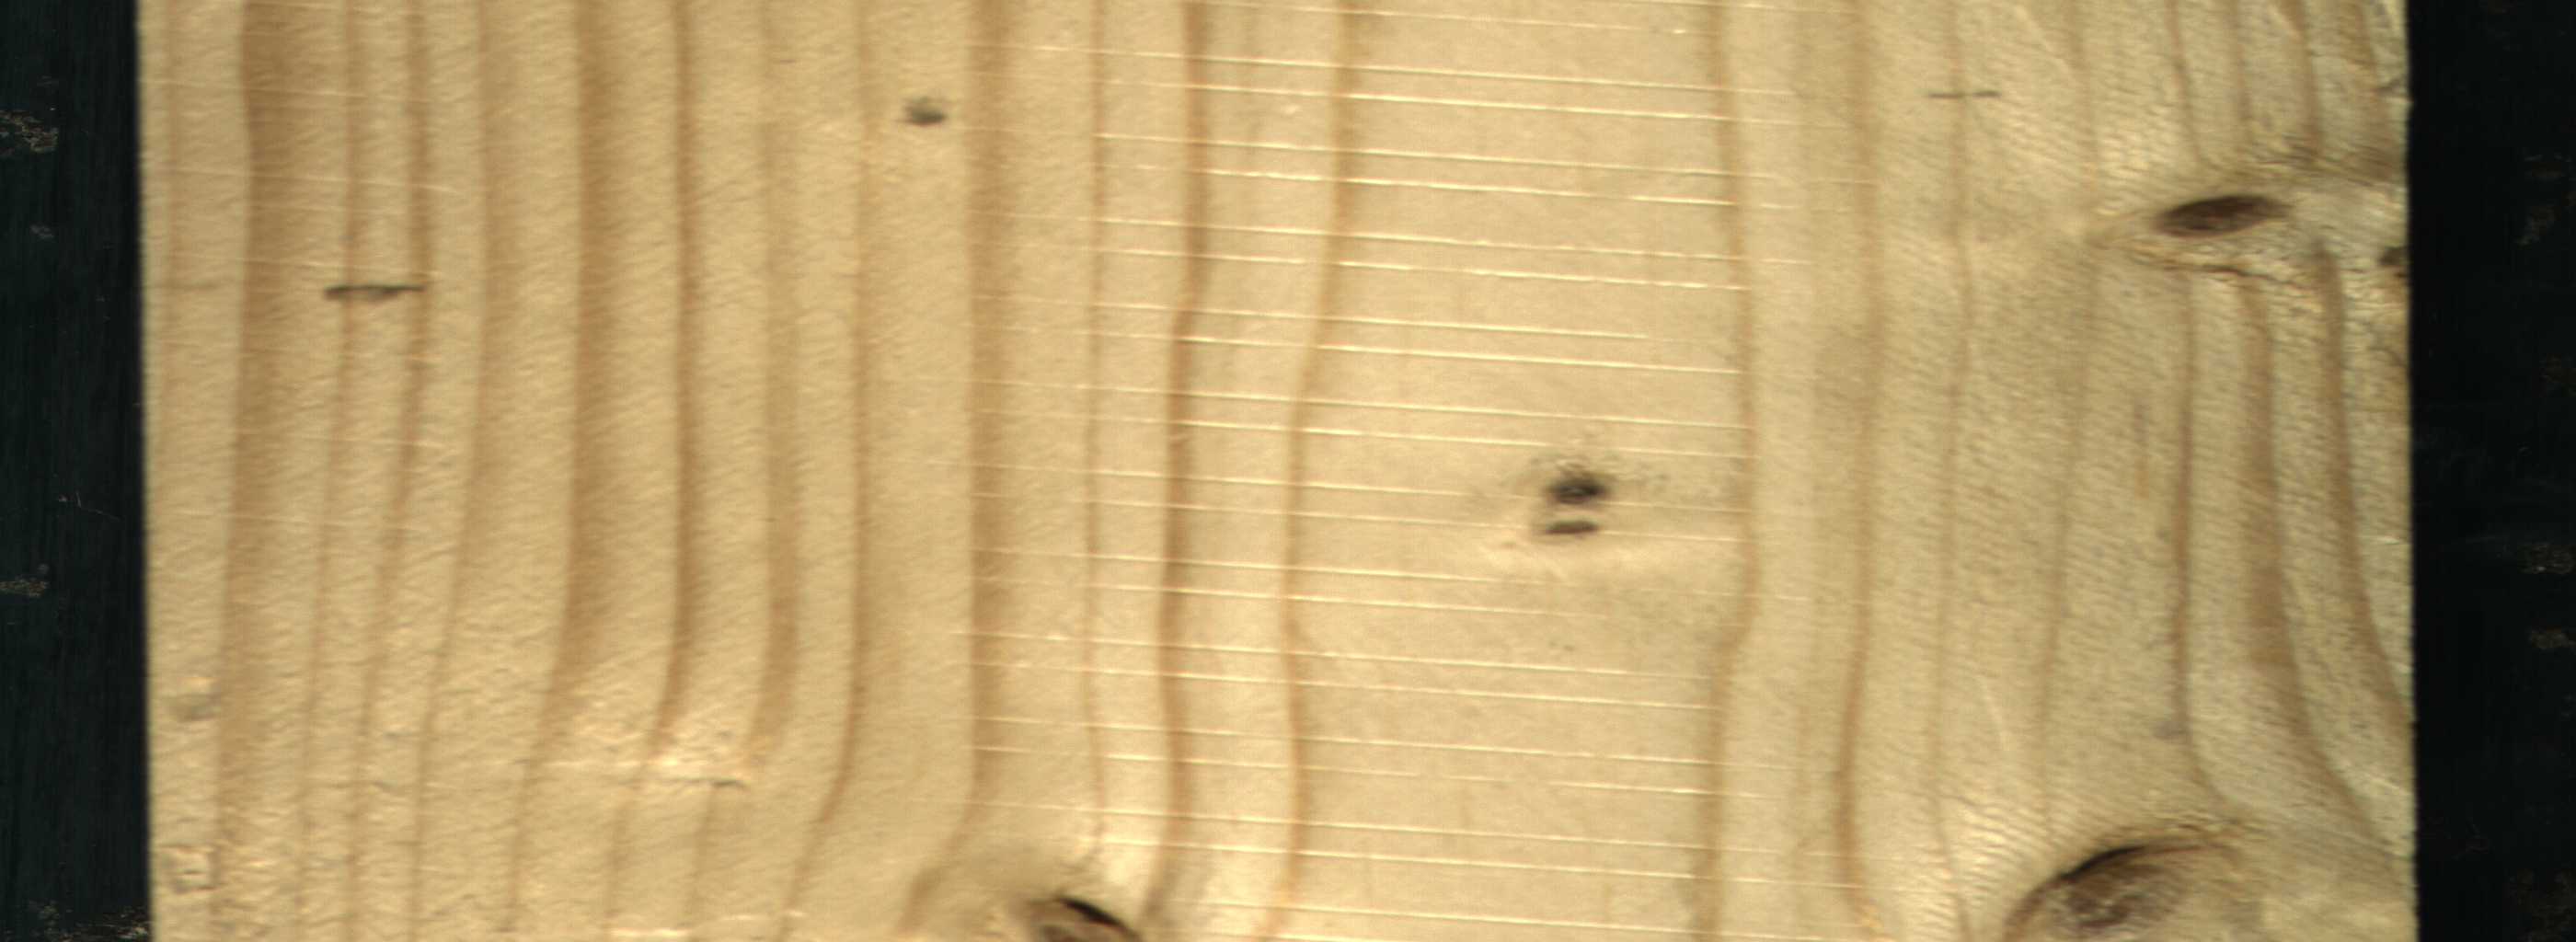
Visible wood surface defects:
Dead_Knot
Dead_Knot
Dead_Knot
Dead_Knot